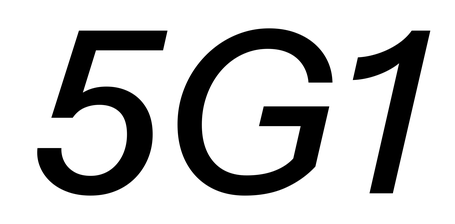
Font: InstrumentSans-Italic_Medium_Italic